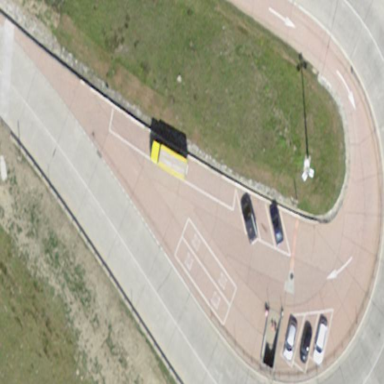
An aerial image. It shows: Parking area with surface.